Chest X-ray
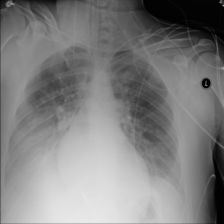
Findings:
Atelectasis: negative
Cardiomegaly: negative
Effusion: positive
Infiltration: positive
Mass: negative
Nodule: negative
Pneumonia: negative
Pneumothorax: negative
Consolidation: negative
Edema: negative
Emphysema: negative
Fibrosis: negative
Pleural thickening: negative
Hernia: negative